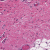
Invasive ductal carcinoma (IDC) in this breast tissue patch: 0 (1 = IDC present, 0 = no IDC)